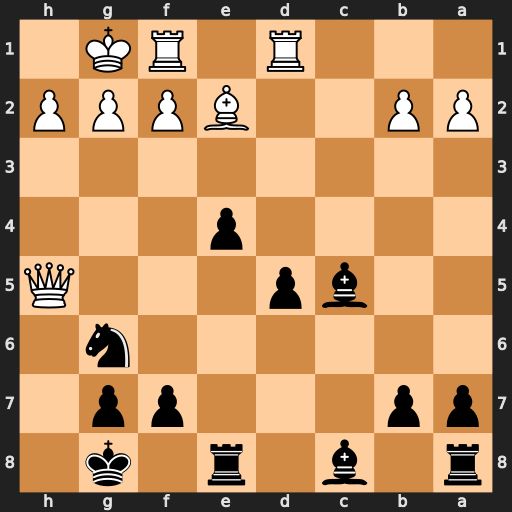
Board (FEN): r1b1r1k1/pp3pp1/6n1/2bp3Q/4p3/8/PP2BPPP/3R1RK1
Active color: b
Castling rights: -
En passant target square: -
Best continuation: Nf4 Qg5 Nxe2+